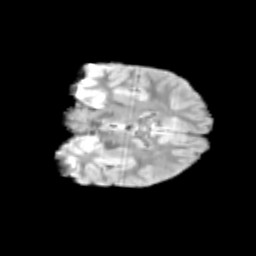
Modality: T2w
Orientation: coronal
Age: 11
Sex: male
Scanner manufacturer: siemens
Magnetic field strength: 3 T
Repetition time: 3.8 s
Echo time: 0.07 s